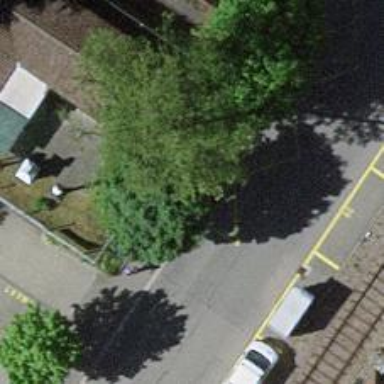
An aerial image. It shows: Bus stop with platform for public transport.